Question: I use 'Stage' in 'libGDX' for drawing GUI and adding listeners to controls in my game.
But when I draw text on ImageTextButton I get mirrored text as displayed on image below.
Can some help me and tell me how to draw normal text, not mirrored ?
'''
stage = new Stage(Constants.VIEWPORT_GUI_WIDTH, Constants.VIEWPORT_GUI_HEIGHT);
stage.clear();
....
ImageTextButtonStyle imageTextButtonStyle = new ImageTextButtonStyle();
imageTextButtonStyle.font = Assets.instance.fonts.defaultSmall;
ImageTextButton imageTextButton = new ImageTextButton("ddsds", imageTextButtonStyle);
imageTextButton.setBackground( gameUISkin.getDrawable("fil_coins"));
imageTextButton.setPosition(50, 600);
imageTextButton.setHeight(85);
imageTextButton.setWidth(183);
stage.addActor(imageTextButton);
....
public void render (float deltaTime) {
stage.act(deltaTime);
stage.draw();
}
'''

Thanks
Edit:
Button images are shown correct, only text has mirrored view
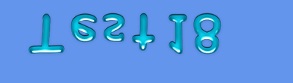
Answer: As @Springrbua suggest me in comment below, my bitmap font was flipped when creating.
'''
defaultSmall = new BitmapFont(Gdx.files.internal("images/font.fnt"), true);
'''
should be
'''
defaultSmall = new BitmapFont(Gdx.files.internal("images/font.fnt"), false);
'''